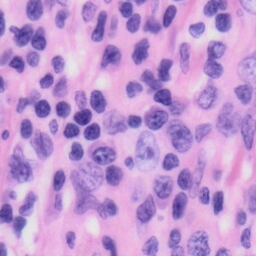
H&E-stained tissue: Skin